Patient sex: M
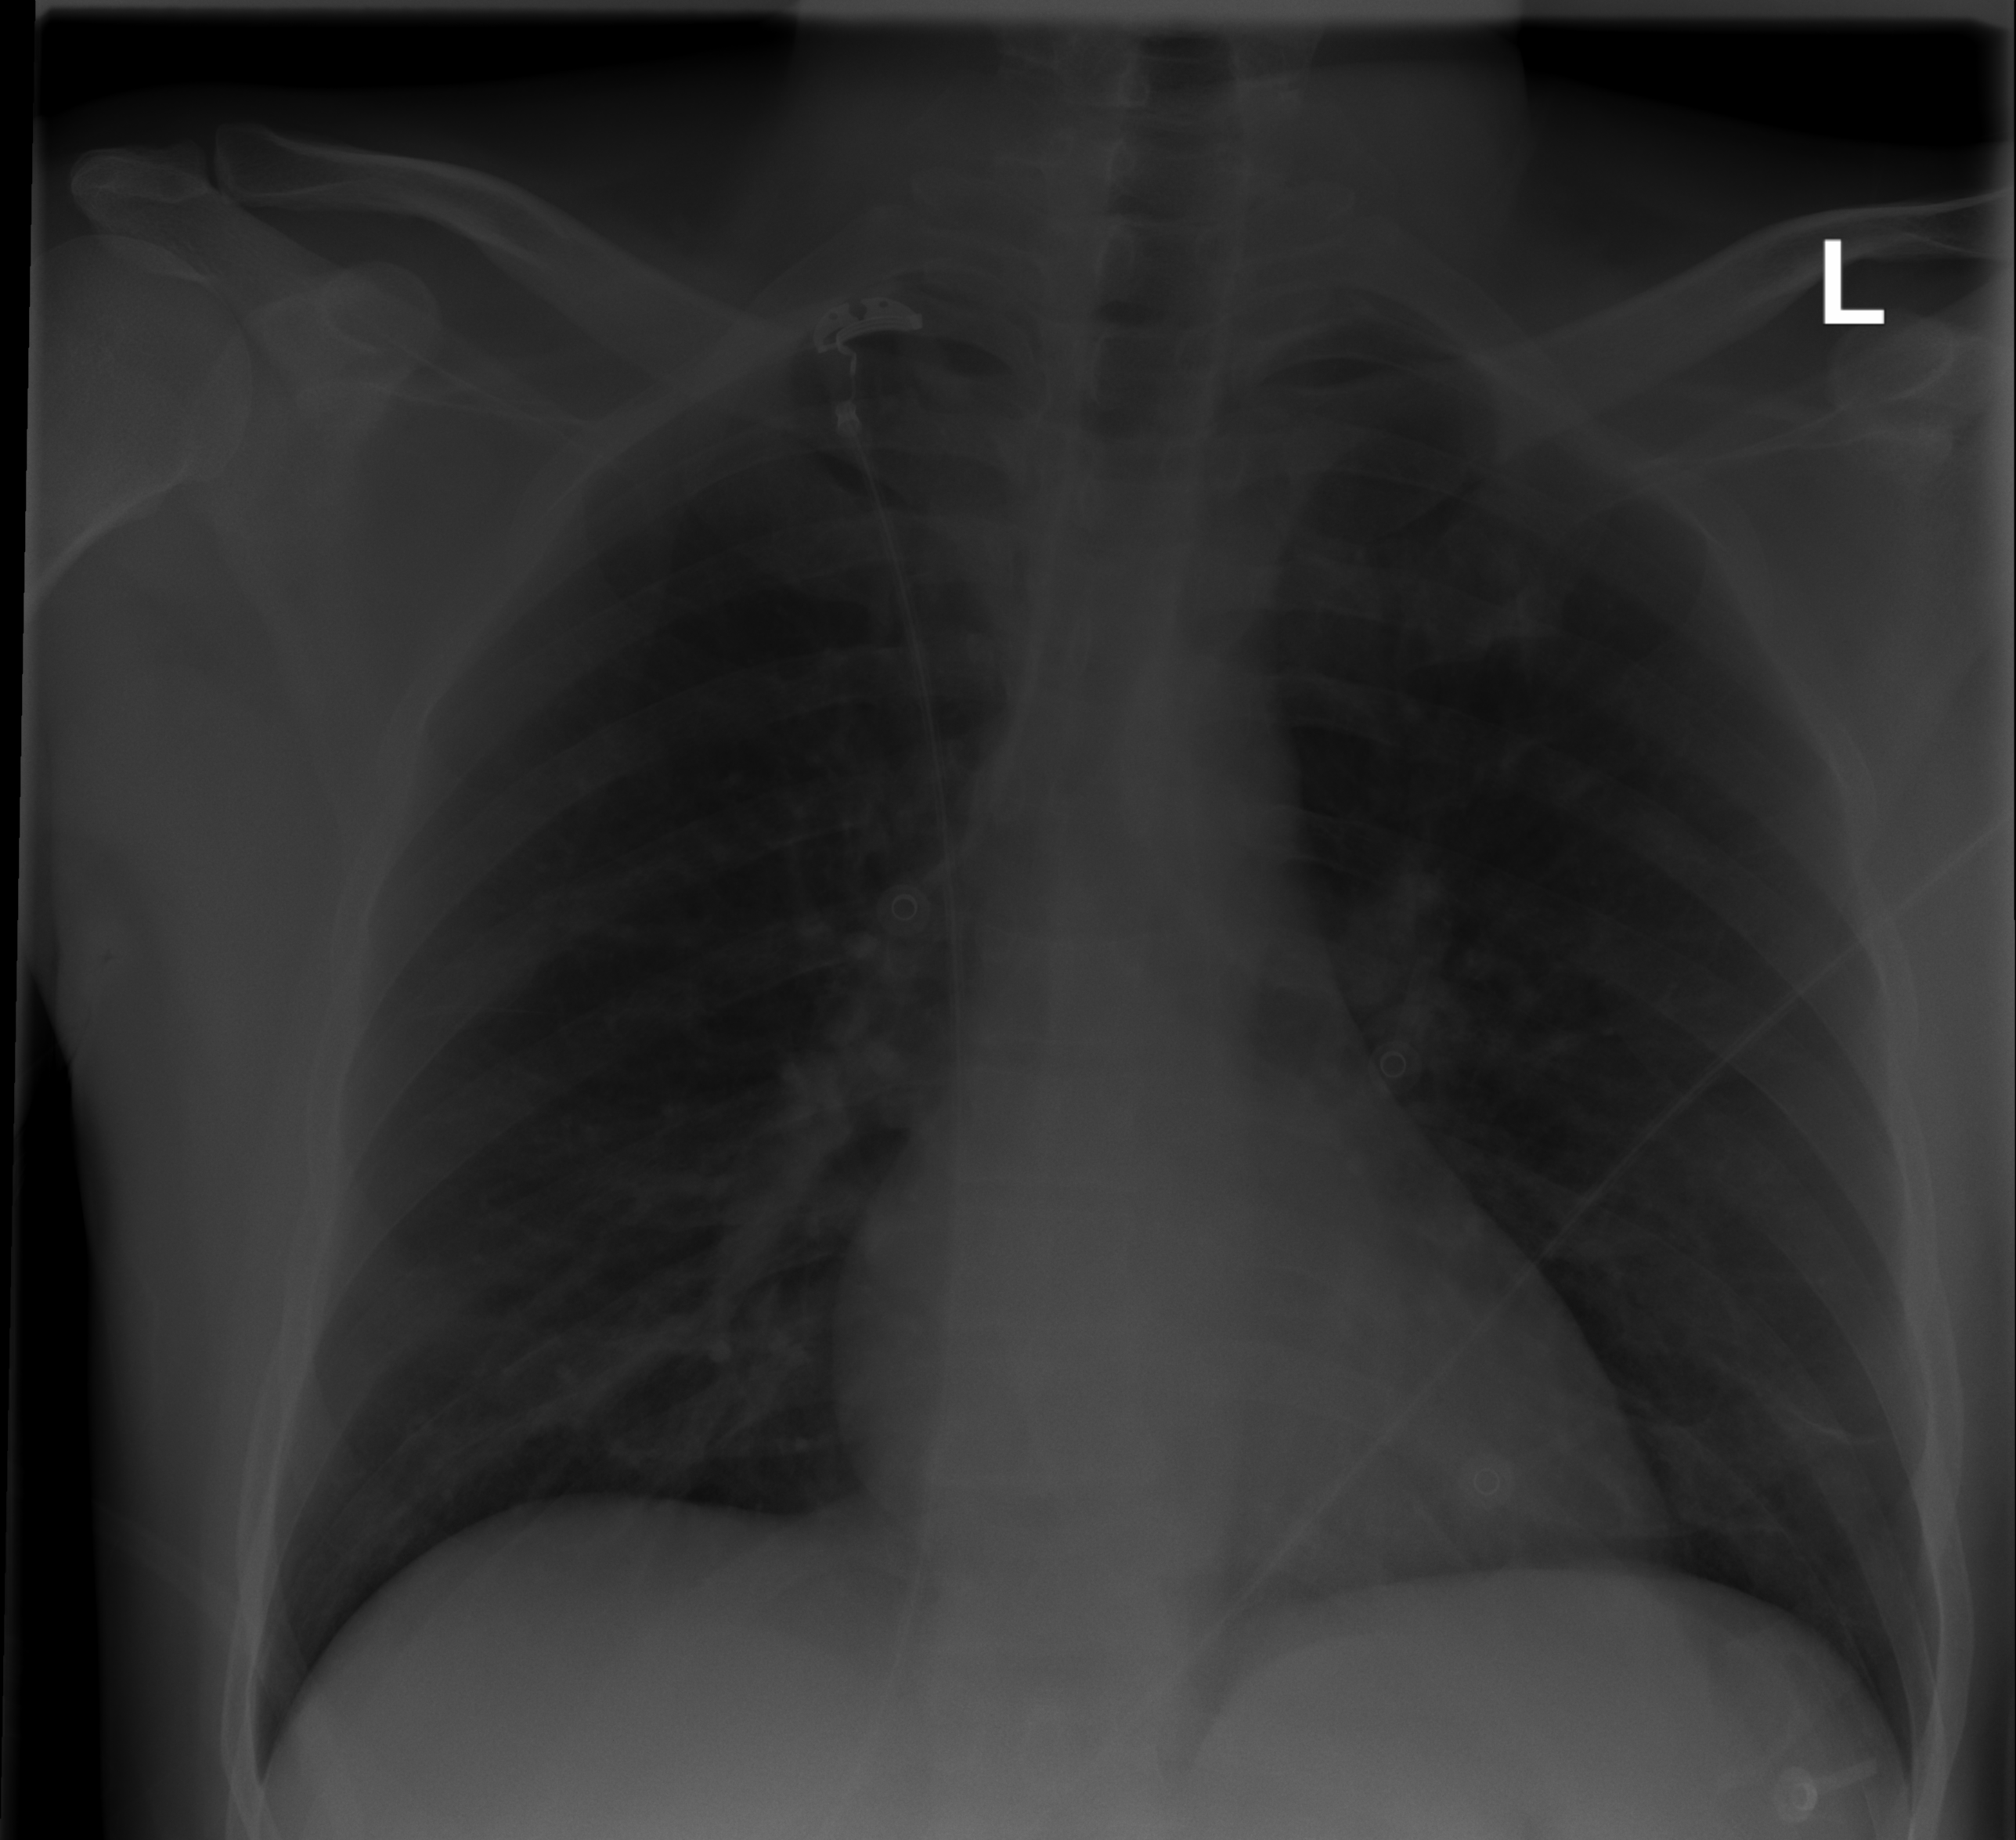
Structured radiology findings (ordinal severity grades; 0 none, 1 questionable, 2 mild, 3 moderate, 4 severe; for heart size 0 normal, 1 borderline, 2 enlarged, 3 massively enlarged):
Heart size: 0
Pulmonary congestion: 0
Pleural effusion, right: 0
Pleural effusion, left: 0
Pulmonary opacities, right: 0
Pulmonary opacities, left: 0
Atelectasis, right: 1
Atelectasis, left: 1